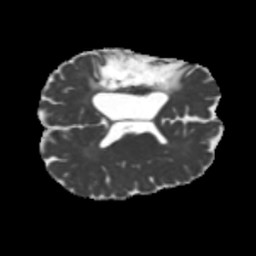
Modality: MD
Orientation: axial
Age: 42
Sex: male
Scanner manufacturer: siemens
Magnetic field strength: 3 T
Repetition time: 5.25 s
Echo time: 0.08 s